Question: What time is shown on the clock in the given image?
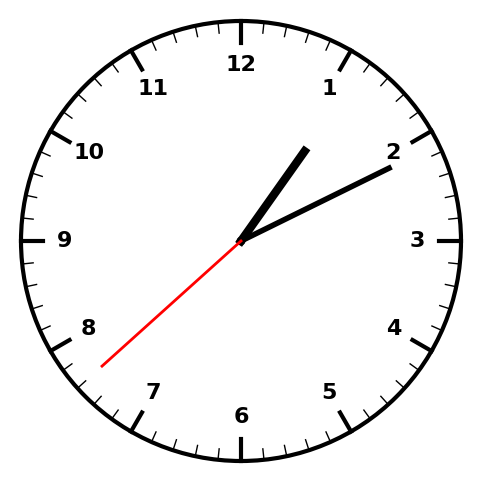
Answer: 01:10:38